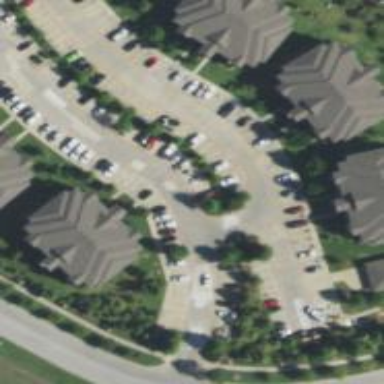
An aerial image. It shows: Living street.